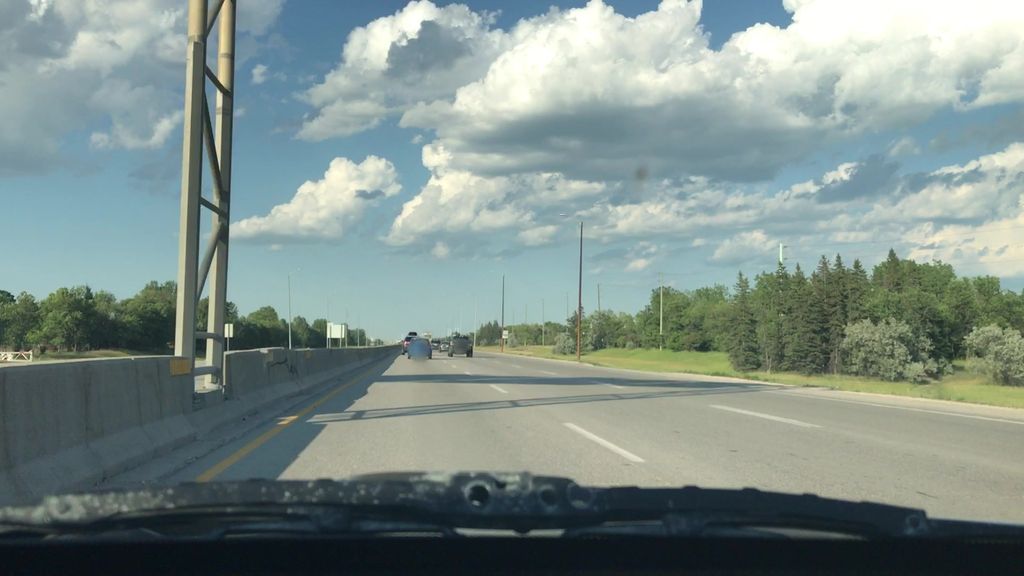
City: winnipeg